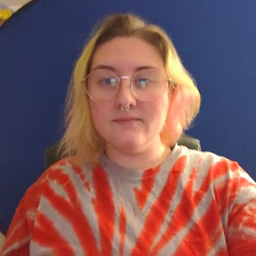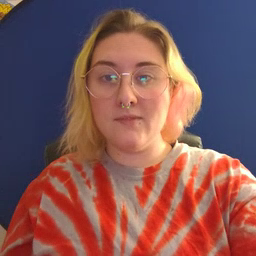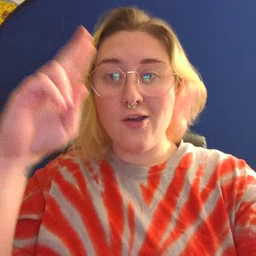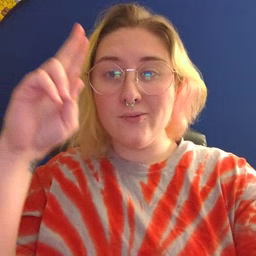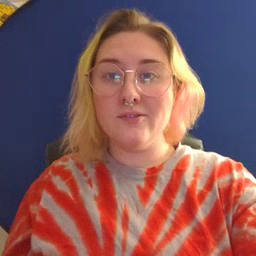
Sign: uncle